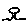
Label: tree